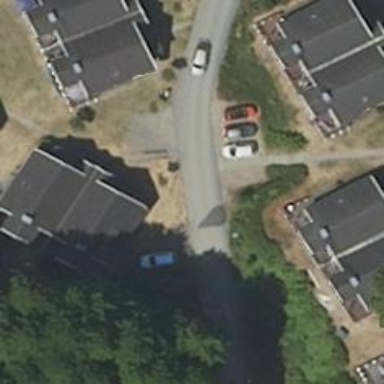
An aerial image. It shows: Footway.